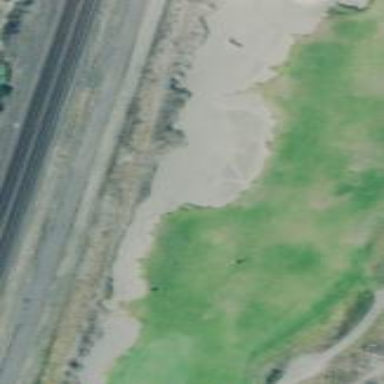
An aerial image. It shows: Grassy area designated as golf fairway.